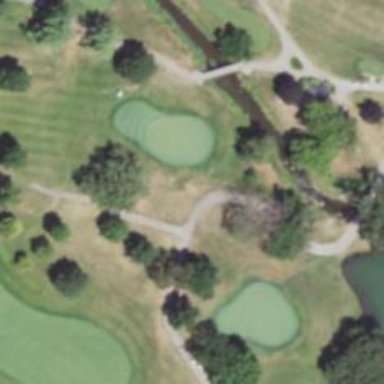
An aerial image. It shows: View of golf hole.